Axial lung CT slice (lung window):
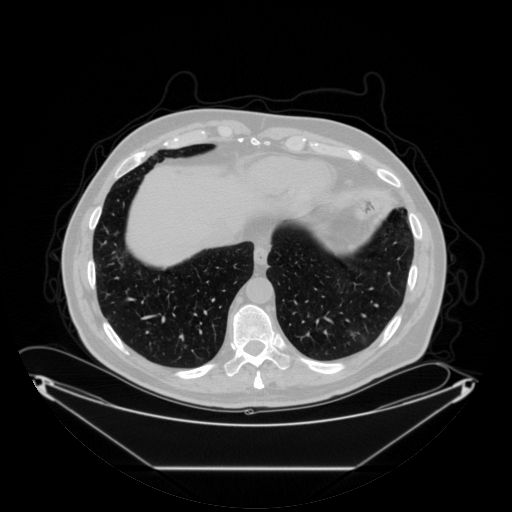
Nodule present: no